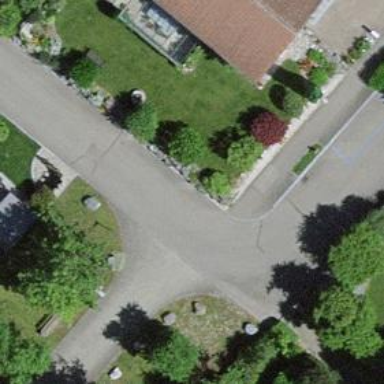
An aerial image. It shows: Paved footway.